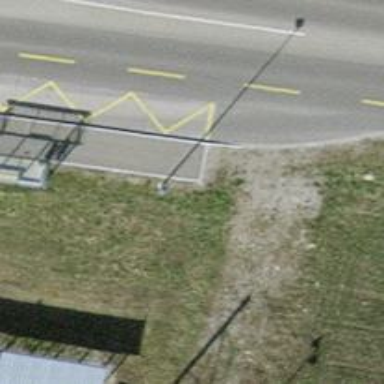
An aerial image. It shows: Platform for public transport with shelter.